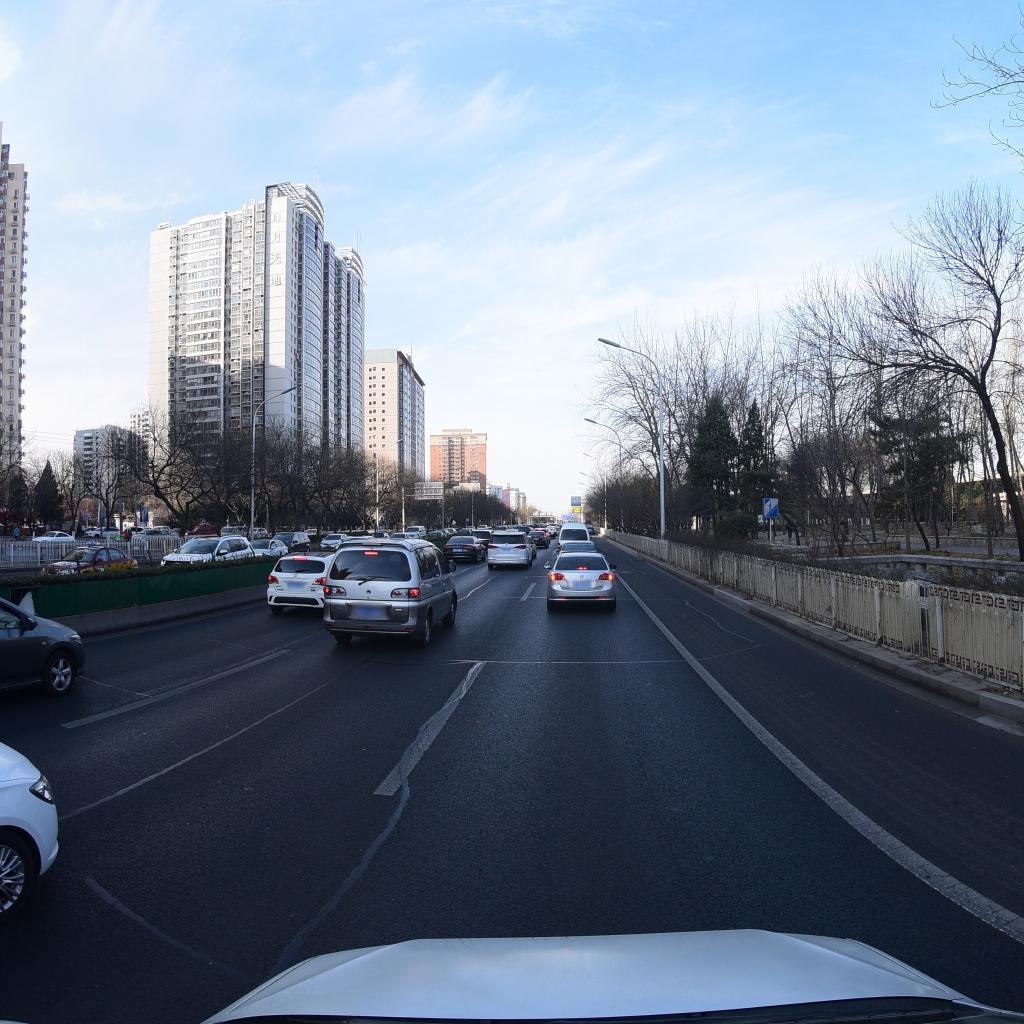
Region: Fengtai
Road damage annotations: transverse patch, transverse patch, transverse patch, transverse patch, longitudinal patch, longitudinal patch, longitudinal patch, longitudinal patch